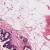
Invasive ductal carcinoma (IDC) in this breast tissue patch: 0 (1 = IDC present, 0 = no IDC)